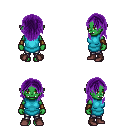
a pixel art fantasy rpg character, female body template, orc, green skin, teal tunic, metal pants, purple long hairstyle, leather bracers, maroon shoes, four views (front, back, left, right), 2x2 character sprite sheet, small pixel art, hard edges, no anti-aliasing